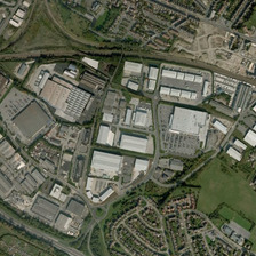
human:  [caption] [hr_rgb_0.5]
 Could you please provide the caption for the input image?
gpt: Many trees have been planted near the factory.

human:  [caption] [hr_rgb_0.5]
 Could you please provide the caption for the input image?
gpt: Many trees have been planted near the factory.

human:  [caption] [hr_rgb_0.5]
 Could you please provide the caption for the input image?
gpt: Many trees have been planted near the factory.

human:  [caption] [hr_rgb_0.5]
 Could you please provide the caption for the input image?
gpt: Many trees have been planted near the factory.

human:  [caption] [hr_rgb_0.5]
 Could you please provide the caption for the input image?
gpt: Many trees have been planted near the factory.